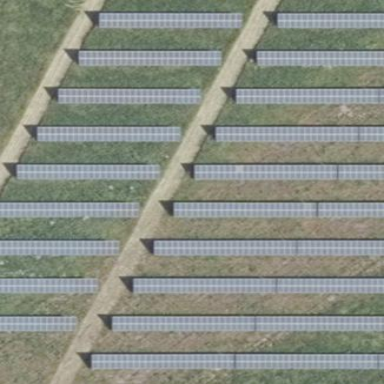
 consisting of solar photovoltaic panels."